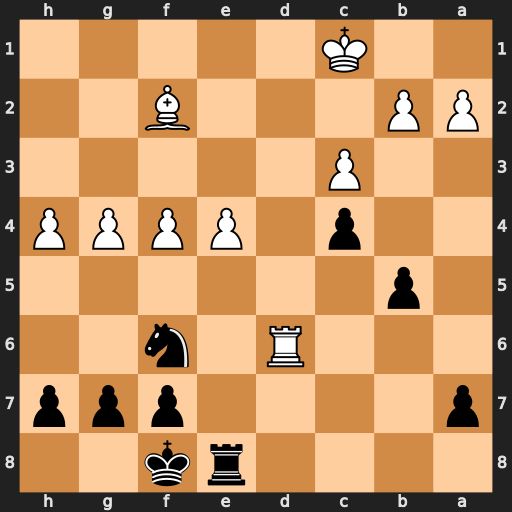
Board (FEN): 4rk2/p4ppp/3R1n2/1p6/2p1PPPP/2P5/PP3B2/2K5
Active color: b
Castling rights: -
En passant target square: -
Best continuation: Nxe4 Rd5 Nxf2